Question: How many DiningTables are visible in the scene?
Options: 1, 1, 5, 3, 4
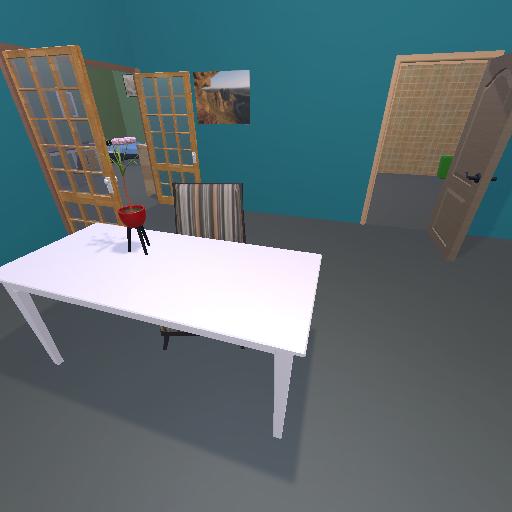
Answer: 1